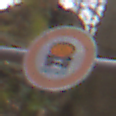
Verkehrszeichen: VerbotFahrzeugeWassergefaehrdenderLadung
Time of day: Midday
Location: Outdoor (Nature)
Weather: Overcast
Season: Autumn
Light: Natural